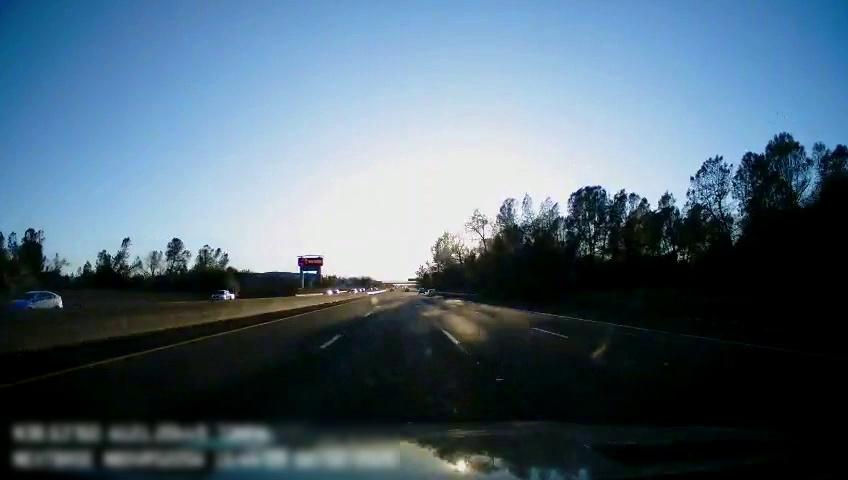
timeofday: Day
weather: Sunny
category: Drivable Space
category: Vehicles | SUV
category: Vehicles | Truck
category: Lanes | Alternate Lane
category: Lanes | Alternate Lane
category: Lanes | Current Lane
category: Lanes | Current Lane
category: Lanes | Alternate Lane